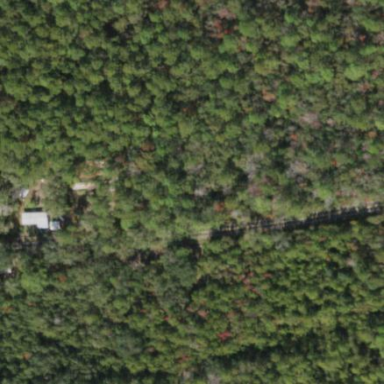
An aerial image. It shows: Mixed leaf woodland.